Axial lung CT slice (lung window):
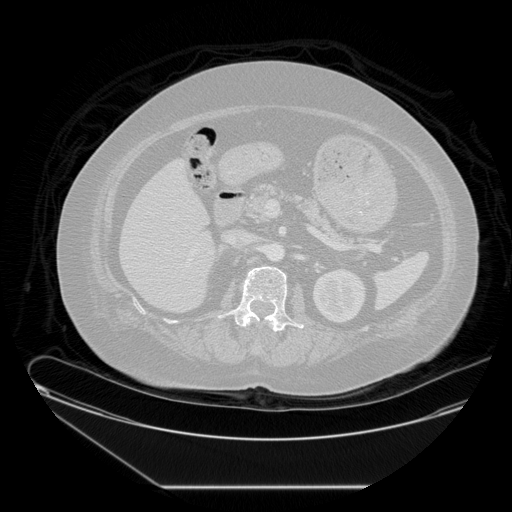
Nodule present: no